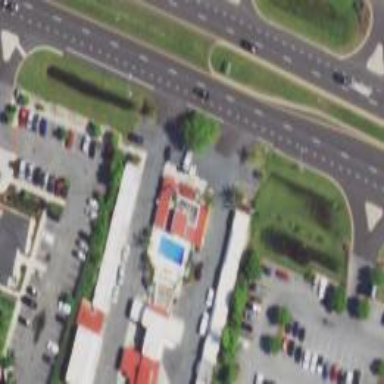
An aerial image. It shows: Swimming pool located in leisure land.